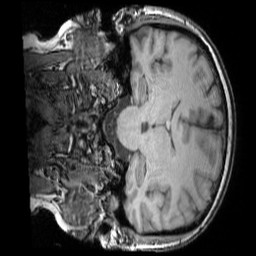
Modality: T1w
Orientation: coronal
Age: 60
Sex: female
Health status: ill
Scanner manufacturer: siemens
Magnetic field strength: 3 T
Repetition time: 1.7 s
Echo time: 0.00418 s